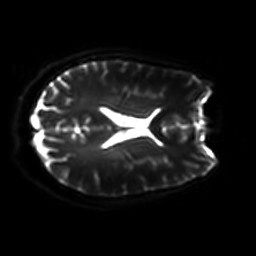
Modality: DWI
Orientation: axial
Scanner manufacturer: philips
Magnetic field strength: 7 T
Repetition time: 9.612 s
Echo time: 0.073 s